Question: I'm reading book "CSS Secrets" from Lea Verou.
There is example with radial multiple gradients for round corners:
<URL>
IE11, Edge and FF display it correctly as it was intended. But Chrome create strange borders inside of block.
I can't understand why. It's look like a bug. Can anybody explain this behavior, may be this is just a part of Blink specification?

'''
div {
background: #58a;
background: radial-gradient(circle at top left, transparent 15px, #58a 0) top left,
radial-gradient(circle at top right, transparent 15px, #58a 0) top right,
radial-gradient(circle at bottom right, transparent 15px, #58a 0) bottom right,
radial-gradient(circle at bottom left, transparent 15px, #58a 0) bottom left;
background-size: 50% 50%;
background-repeat: no-repeat;
width:4em;
height:4em;
padding: 1em 1.2em;
max-width: 12em;
color: white;
font: 130%/1.6 Baskerville, Palatino, serif;
}
'''
'''
<div></div>
'''
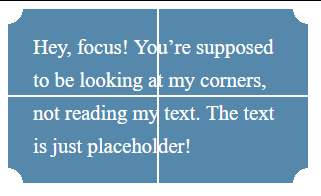
Answer: I don't have any official sources to back this answer (not as yet, I am trying to find and will add here if I manage to find) but I've seen similar issues in Chrome in the past and they seem to because of how the calculated values are rounded in Chrome. Rounding is being done here because background size is 50% in both X and Y axis and the calculated values for 50% are fractions. The calculation is provided as inline comments within the snippet below.
Blink/WebKit seems to round down the calculated value irrespective of whether it is above 0.5 or not. In this demo, the total height of the element is 124.8px and the width is 133.12px. So, the 50% values become 62.4px and 66.56px (which are getting rounded down to 62 and 66px). The third 'div' in the snippet has these values set explicitly as the 'background-size' and we can see how its output looks same as the first one (which has 'background-size: 50% 50%') and thereby proving the explanation.
When the values are thus rounded down, the actual area occupied by the background horizontally is 132px (which is 1.12px less than the actual width) and that vertically is 124px (which is 0.8px lesser than the actual height). Thus it leaves a gap in between.
<URL>. Firefox seems to have a comprehensive rounding logic which seems to round up some while some other get rounded down in-order to completely fill space and hence shows no issues too.
'''
div {
background: #58a;
background: radial-gradient(circle at top left, transparent 15px, #58a 0) top left,
radial-gradient(circle at top right, transparent 15px, #58a 0) top right,
radial-gradient(circle at bottom right, transparent 15px, #58a 0) bottom right,
radial-gradient(circle at bottom left, transparent 15px, #58a 0) bottom left;
background-size: 50% 50%;
background-repeat: no-repeat;
width:4em; /* 83.2px */
height:4em; /* 83.2px */
padding: 1em 1.2em; /* left/right padding = 24.96px, top padding = 20.8px */
max-width: 12em;
color: white;
font: 130%/1.6 Baskerville, Palatino, serif; /* font-size = 130% of 16px = 20.8px */
}
/* so,
total width = 83.2px + (24.96px * 2) = 133.12px (50% = 66.56px)
total height = 83.2px + (20.8px * 2) = 124.8px (50% = 62.4px)
*/
div:nth-of-type(2) {
background-size: 67px 63px;
}
div:nth-of-type(3) {
background-size: 66px 62px;
}
div{
display: inline-block;
margin: 10px;
}
'''
'''
<div></div>
<div></div>
<div></div>
'''
---
This is not the case for just radial gradients, it happens with linear gradients also.
'''
div {
background: #58a;
background: linear-gradient(red, red) top left,
linear-gradient(blue, blue) top right,
linear-gradient(green, green) bottom right,
linear-gradient(tomato, tomato) bottom left;
background-size: 50% 50%;
background-repeat: no-repeat;
width:4em; /* 83.2px */
height:4em; /* 83.2px */
padding: 1em 1.2em; /* left/right padding = 24.96px, top padding = 20.8px */
max-width: 12em;
color: white;
font: 130%/1.6 Baskerville, Palatino, serif; /* font-size = 130% of 16px = 20.8px */
}
/* so,
total width = 83.2px + (24.96px * 2) = 133.12px (50% = 66.56px)
total height = 83.2px + (20.8px * 2) = 124.8px (50% = 62.4px)
*/
div:nth-of-type(2) {
background-size: 67px 63px;
}
div:nth-of-type(3) {
background-size: 66px 62px;
}
div{
display: inline-block;
margin: 10px;
}
'''
'''
<div></div>
<div></div>
<div></div>
'''
And also with images also.
'''
div {
background: #58a;
background: url(http://lorempixel.com/100/100/animals/1) top left,
url(http://lorempixel.com/100/100/animals/2) top right,
url(http://lorempixel.com/100/100/animals/3) bottom right,
url(http://lorempixel.com/100/100/animals/4) bottom left;
background-size: 50% 50%;
background-repeat: no-repeat;
width:4em; /* 83.2px */
height:4em; /* 83.2px */
padding: 1em 1.2em; /* left/right padding = 24.96px, top padding = 20.8px */
max-width: 12em;
color: white;
font: 130%/1.6 Baskerville, Palatino, serif; /* font-size = 130% of 16px = 20.8px */
}
/* so,
total width = 83.2px + (24.96px * 2) = 133.12px (50% = 66.56px)
total height = 83.2px + (20.8px * 2) = 124.8px (50% = 62.4px)
*/
div:nth-of-type(2) {
background-size: 67px 63px;
}
div:nth-of-type(3) {
background-size: 66px 62px;
}
div{
display: inline-block;
margin: 10px;
}
'''
'''
<div></div>
<div></div>
<div></div>
'''
> I've been wanting to post a self Q & A for documenting this behavior for quite sometime now, so thank you for asking :)